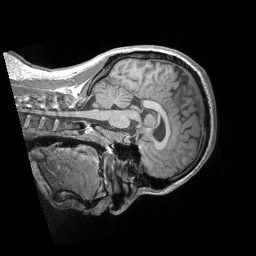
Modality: T1w
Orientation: sagittal
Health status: healthy